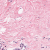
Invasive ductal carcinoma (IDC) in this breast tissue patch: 0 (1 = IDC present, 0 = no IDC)